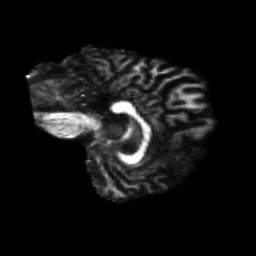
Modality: FA
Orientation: sagittal
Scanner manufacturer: siemens
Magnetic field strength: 3 T
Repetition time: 8.8 s
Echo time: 0.085 s